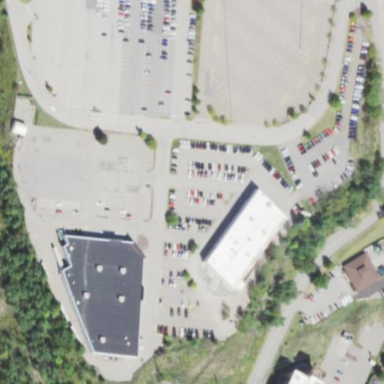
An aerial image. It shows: Retail area.